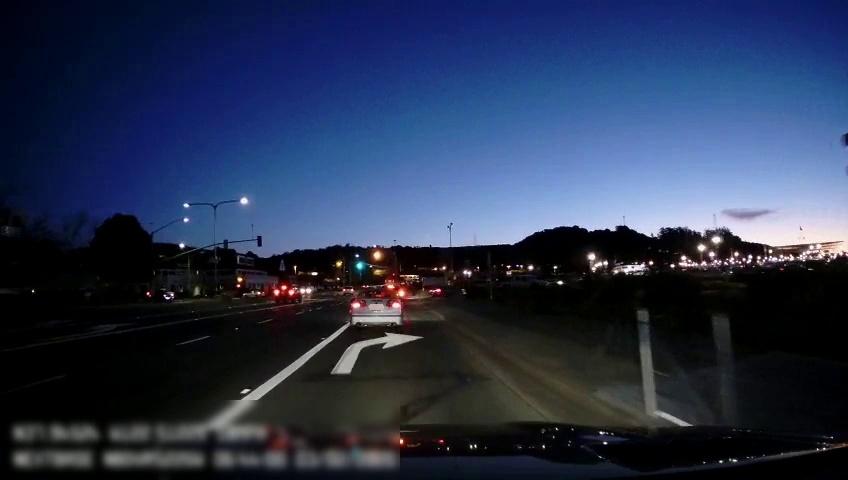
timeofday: Night
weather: Other
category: Drivable Space
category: Vehicles | Car
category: Vehicles | SUV
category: Vehicles | SUV
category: Vehicles | SUV
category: Vehicles | Truck
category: Vehicles | Car
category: Vehicles | Car
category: Lanes | Current Lane
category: Lanes | Alternate Lane
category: Lanes | Alternate Lane
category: Lanes | Alternate Lane
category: Traffic | Lights
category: Traffic | Lights
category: Traffic | Lights